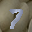
Label: 7